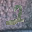
Label: 2